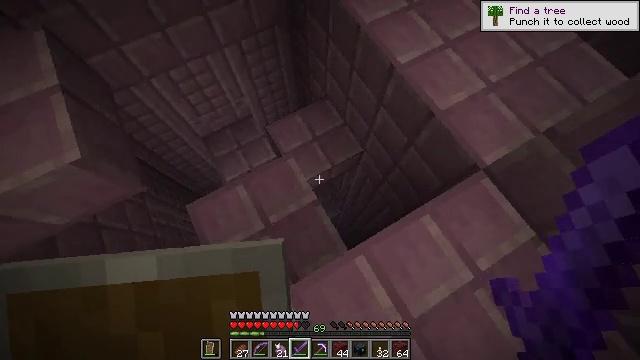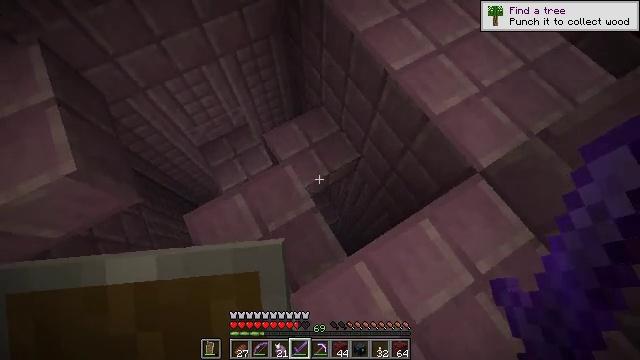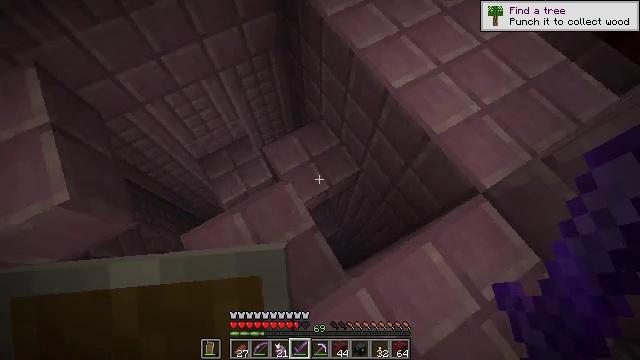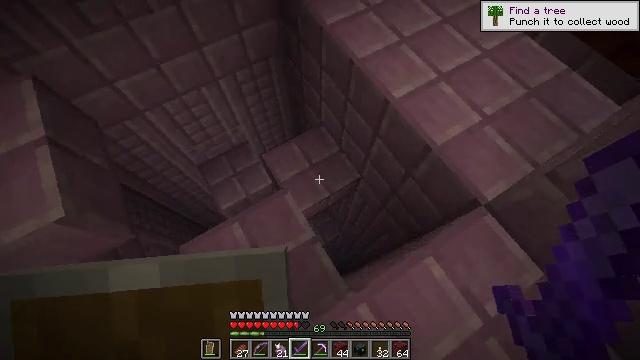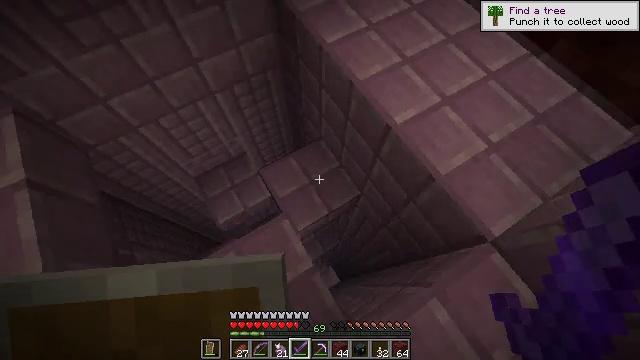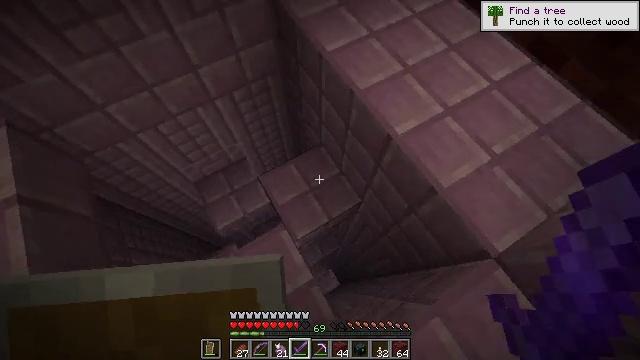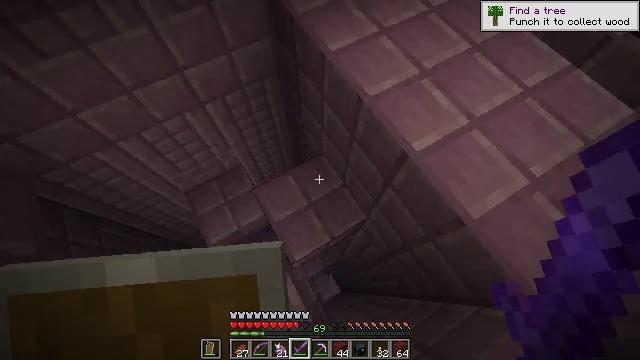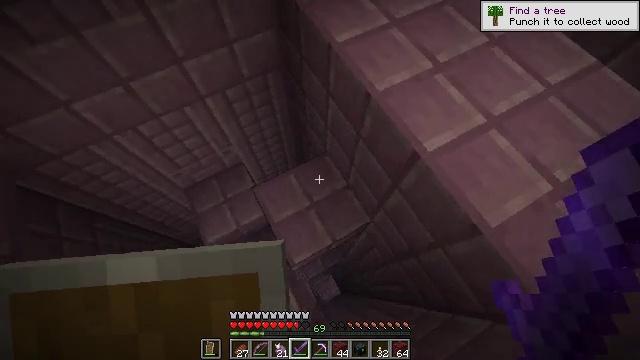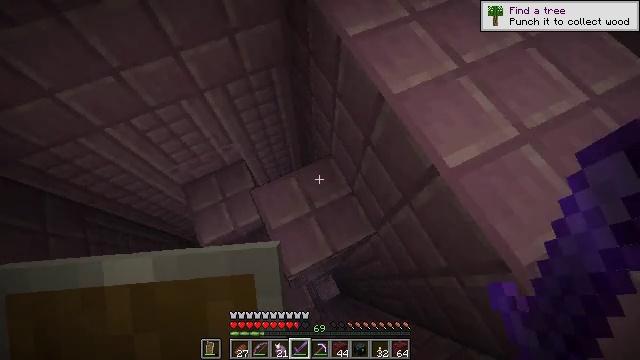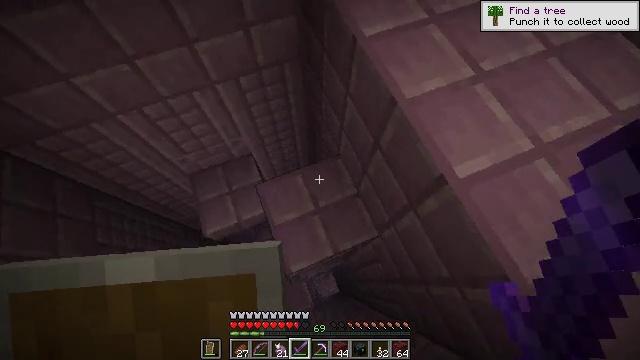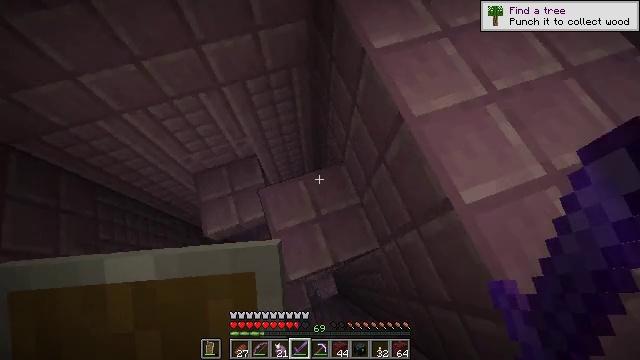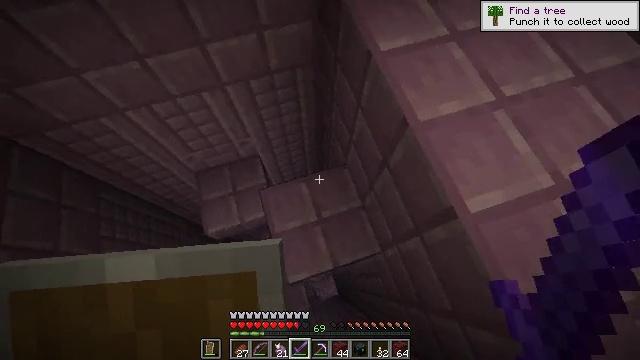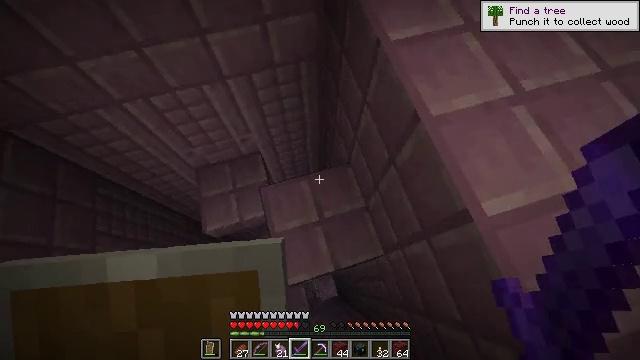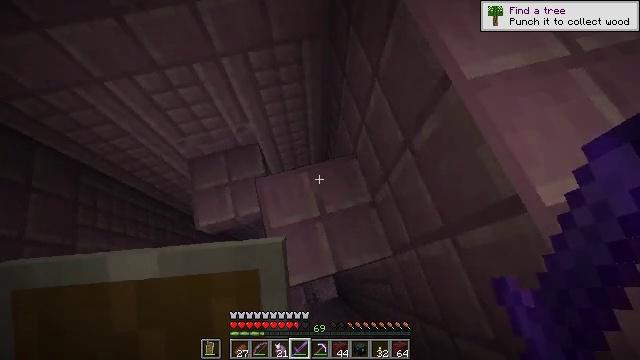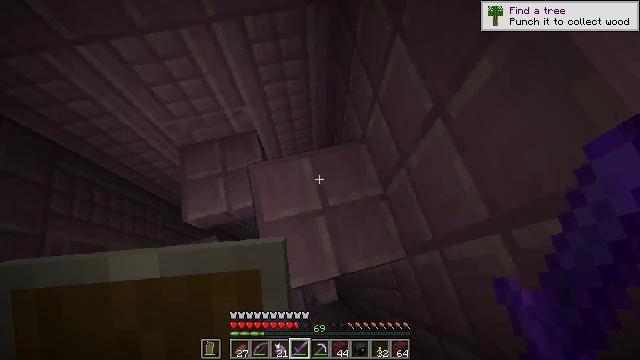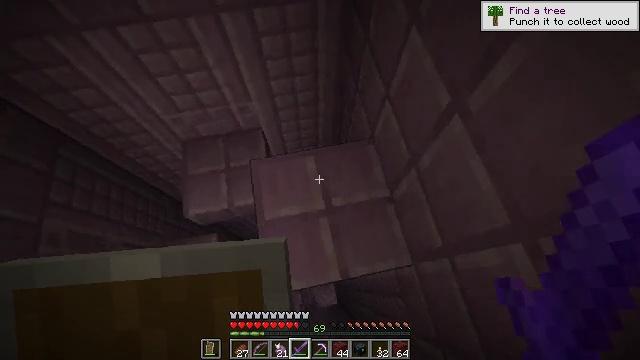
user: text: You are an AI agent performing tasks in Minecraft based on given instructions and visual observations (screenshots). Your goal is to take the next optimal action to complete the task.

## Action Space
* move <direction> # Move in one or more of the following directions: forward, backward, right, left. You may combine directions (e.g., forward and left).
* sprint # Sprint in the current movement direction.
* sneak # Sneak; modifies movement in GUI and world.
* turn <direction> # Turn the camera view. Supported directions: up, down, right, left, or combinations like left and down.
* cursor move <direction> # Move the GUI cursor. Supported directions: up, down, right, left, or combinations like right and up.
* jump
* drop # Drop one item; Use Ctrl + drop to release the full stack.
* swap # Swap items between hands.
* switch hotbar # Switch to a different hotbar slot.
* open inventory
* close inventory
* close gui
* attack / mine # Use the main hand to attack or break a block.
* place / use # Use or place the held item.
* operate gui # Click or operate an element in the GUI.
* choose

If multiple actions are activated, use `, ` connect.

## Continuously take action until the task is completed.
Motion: motion action
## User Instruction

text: Kill mobs.
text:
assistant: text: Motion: turn right and up
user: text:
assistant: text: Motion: move forward, turn up
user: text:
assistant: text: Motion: move forward
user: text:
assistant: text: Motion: move forward
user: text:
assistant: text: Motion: move forward
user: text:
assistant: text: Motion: move forward
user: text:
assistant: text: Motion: turn left
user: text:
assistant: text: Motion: turn left
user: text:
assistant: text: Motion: turn left
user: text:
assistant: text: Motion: turn left
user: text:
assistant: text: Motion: turn left
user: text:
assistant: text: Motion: turn left
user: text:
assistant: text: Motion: turn left
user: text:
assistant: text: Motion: turn left
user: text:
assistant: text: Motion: turn left
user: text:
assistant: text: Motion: turn left
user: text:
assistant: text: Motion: turn left and up
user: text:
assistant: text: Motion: turn left and up
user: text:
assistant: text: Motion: turn left and up
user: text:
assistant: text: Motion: turn left and up
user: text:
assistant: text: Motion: turn left
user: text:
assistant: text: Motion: turn left
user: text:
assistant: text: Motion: turn left
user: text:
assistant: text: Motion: move forward, turn left
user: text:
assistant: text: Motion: move forward, turn left
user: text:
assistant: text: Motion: move forward
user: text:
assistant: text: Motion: move forward
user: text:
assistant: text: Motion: move forward, turn left
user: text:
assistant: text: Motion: turn left
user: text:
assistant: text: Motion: turn left